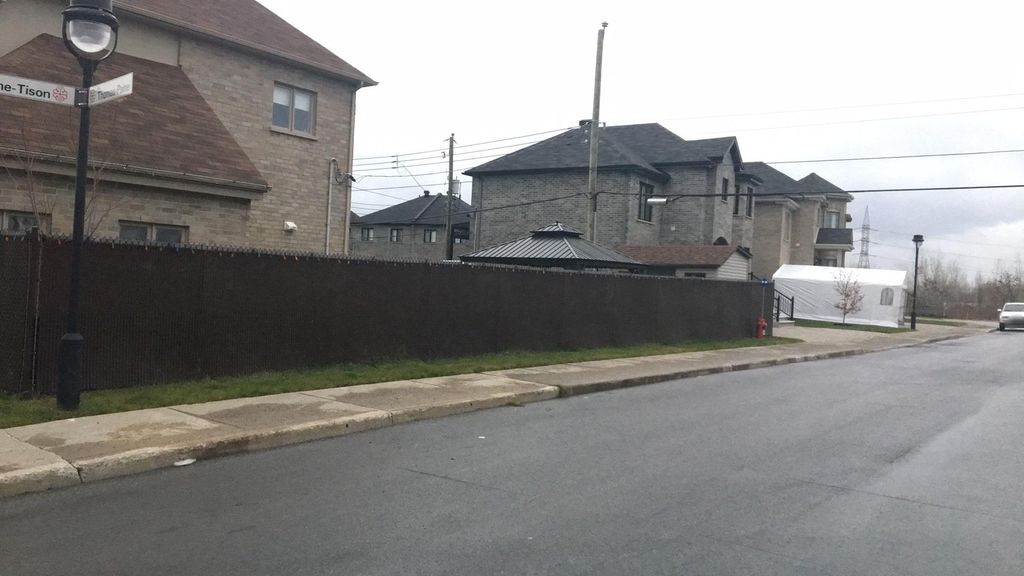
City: montreal